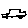
Label: car